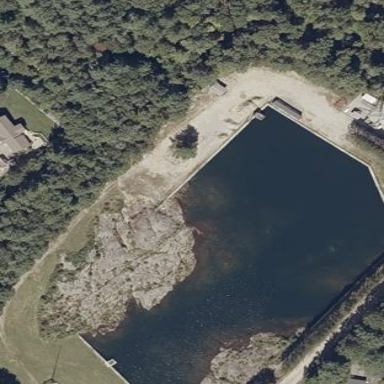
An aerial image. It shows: Reservoir.